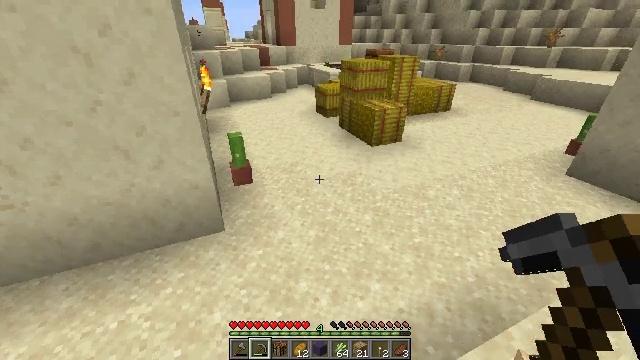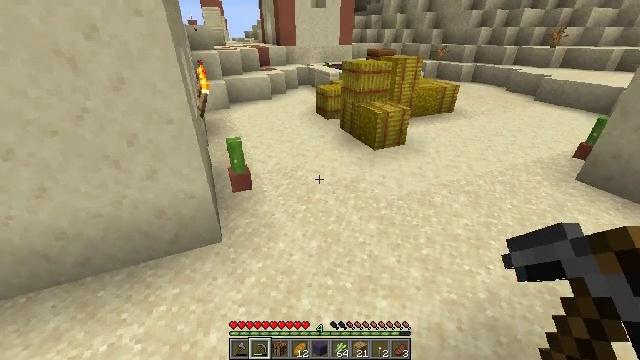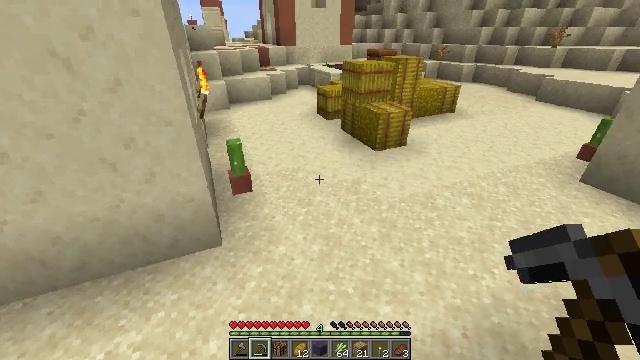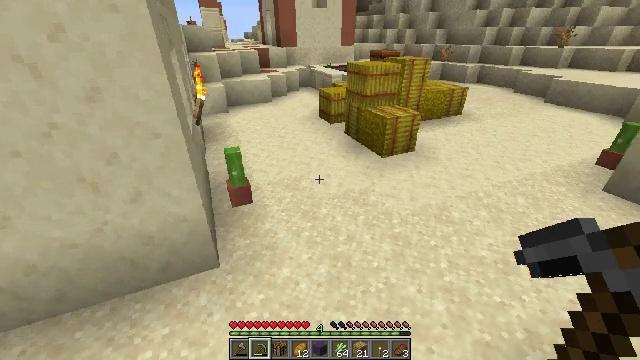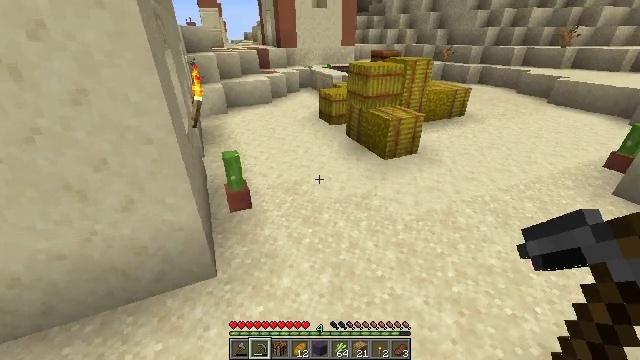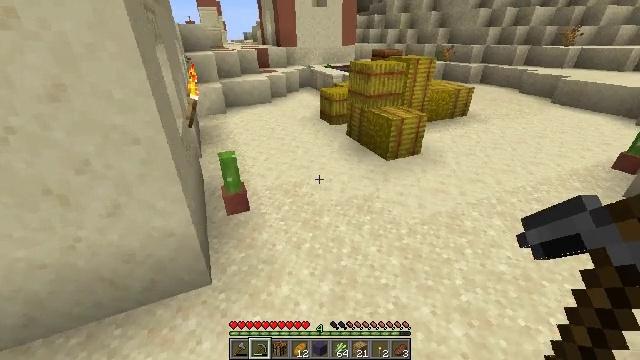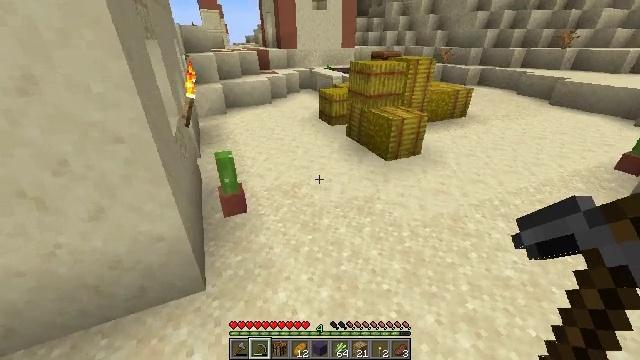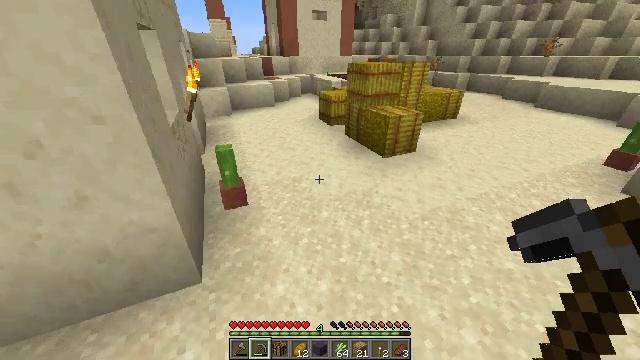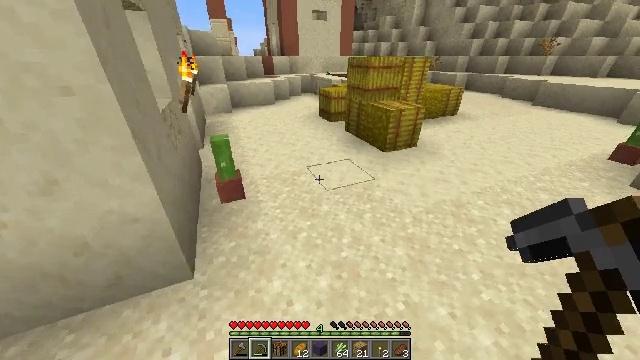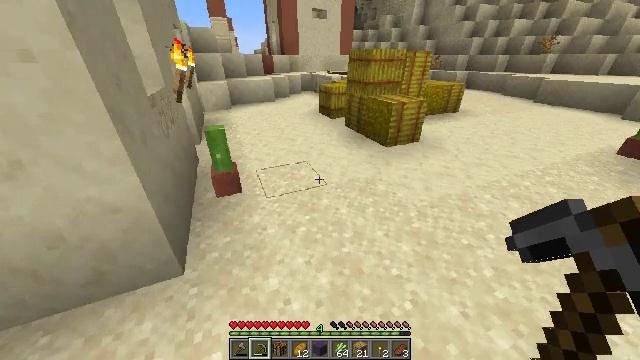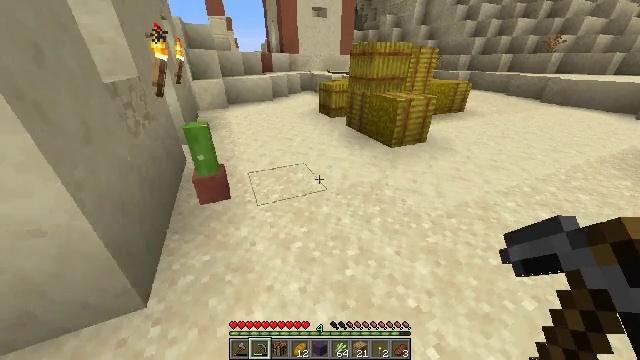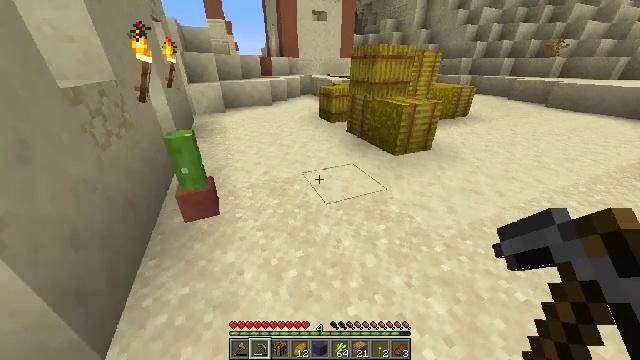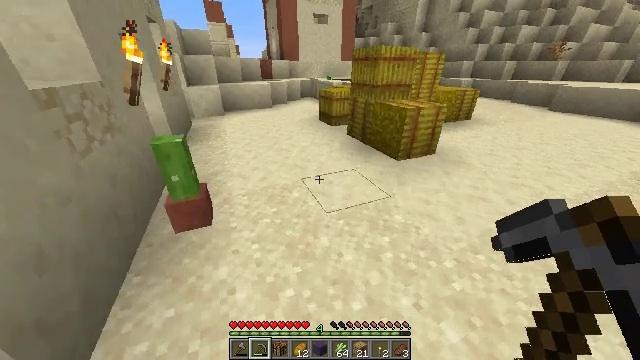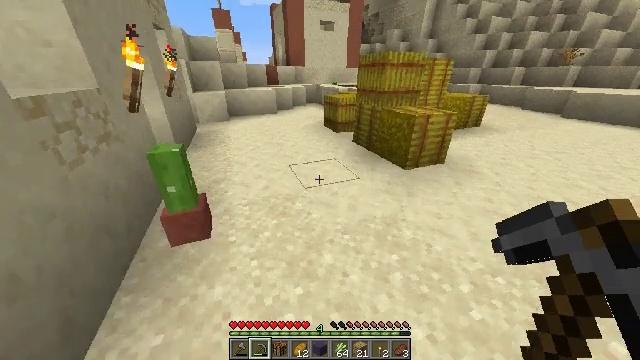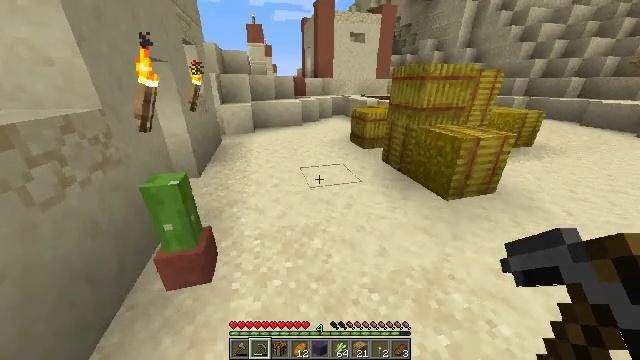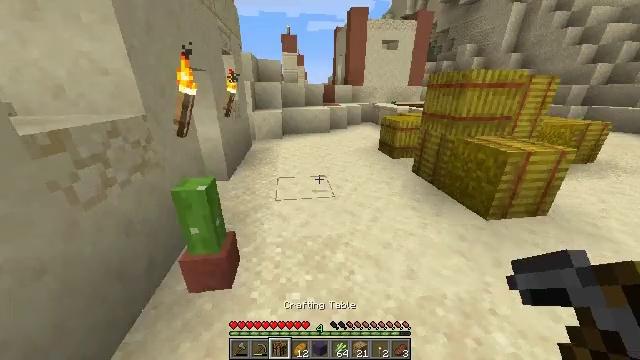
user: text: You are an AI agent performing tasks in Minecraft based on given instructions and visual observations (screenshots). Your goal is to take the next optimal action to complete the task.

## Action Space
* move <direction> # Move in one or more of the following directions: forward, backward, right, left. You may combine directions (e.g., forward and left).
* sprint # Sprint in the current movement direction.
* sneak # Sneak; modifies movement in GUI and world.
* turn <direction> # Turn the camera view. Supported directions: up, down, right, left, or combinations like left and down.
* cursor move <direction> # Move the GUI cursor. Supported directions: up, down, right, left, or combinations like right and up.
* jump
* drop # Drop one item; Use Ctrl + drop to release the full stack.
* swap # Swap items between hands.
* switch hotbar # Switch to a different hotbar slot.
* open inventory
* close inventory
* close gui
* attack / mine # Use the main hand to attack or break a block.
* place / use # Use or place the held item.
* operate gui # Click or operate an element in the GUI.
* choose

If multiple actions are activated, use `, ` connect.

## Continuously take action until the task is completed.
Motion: motion action
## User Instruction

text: Attack the lime bed to recycle it.
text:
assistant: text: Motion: move forward
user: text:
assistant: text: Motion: move forward
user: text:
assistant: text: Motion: move forward
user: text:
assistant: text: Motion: move forward
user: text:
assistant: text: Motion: move forward, sprint
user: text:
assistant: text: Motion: move forward, sprint
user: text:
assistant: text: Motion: move forward, sprint
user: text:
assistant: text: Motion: move forward, sprint
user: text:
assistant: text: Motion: move forward, sprint
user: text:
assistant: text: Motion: move forward, sprint
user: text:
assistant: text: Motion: move forward, sprint
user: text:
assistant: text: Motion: move forward, sprint
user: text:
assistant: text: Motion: move forward, sprint, turn left and up
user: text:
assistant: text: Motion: move forward, sprint, turn left and up
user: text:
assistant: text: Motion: move forward, sprint, turn left and up
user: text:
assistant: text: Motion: move forward, sprint
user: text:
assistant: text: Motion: move forward, sprint
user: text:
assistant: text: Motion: move forward, sprint
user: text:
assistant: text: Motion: move forward, sprint
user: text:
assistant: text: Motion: move forward, sprint, turn left
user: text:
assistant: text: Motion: move forward, sprint, turn left and up
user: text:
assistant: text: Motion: move forward, turn left and up
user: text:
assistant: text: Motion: move forward, turn left and up
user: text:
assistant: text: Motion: move forward, turn left and up
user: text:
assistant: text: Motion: move forward, turn left
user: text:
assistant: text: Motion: move forward and move right, turn left
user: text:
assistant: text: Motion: move forward and move right, turn left
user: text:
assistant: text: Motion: move forward and move right, turn left
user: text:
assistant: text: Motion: move forward and move right, turn left
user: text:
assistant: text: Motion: move forward and move right, turn left